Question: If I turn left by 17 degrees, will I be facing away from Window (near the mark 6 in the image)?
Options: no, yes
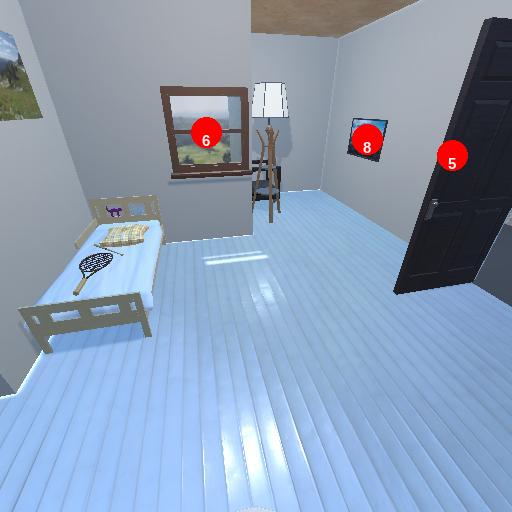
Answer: no